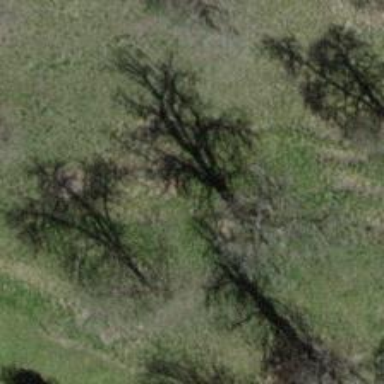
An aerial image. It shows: Beautiful tree in nature.